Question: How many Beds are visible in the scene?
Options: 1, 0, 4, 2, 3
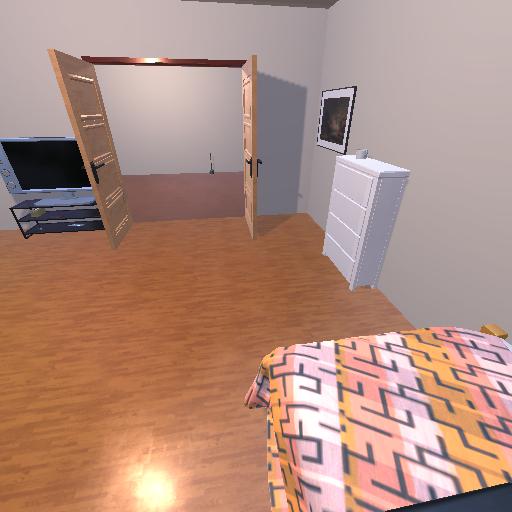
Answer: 1